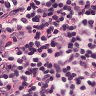
Metastatic tissue present: no